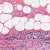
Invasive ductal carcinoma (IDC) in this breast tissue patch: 0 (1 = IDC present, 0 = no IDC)